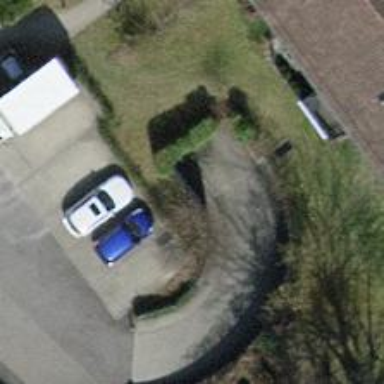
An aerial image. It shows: Parking area.